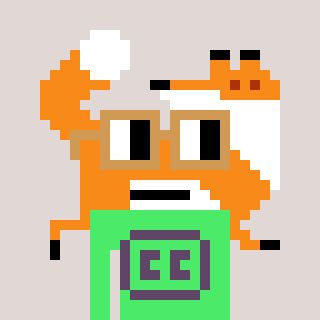
a pixel art character with square brown glasses, a fox-shaped head and a teal-colored body on a warm background